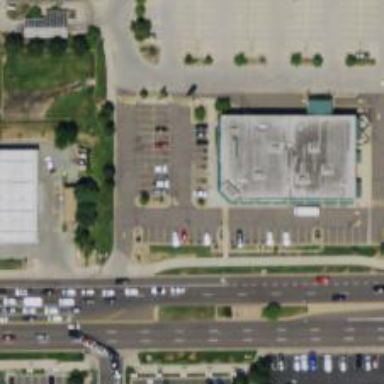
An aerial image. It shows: Parking space is available.